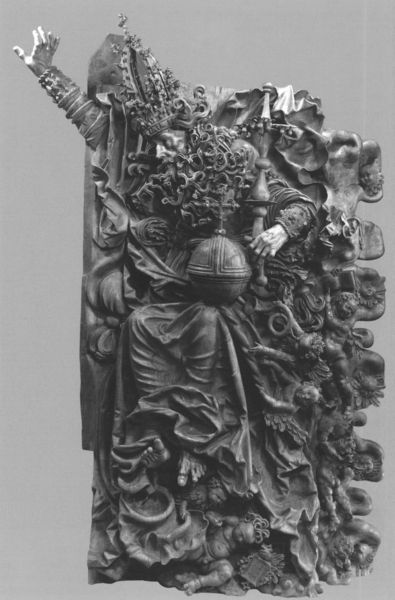
Titel: Hochaltar im Münster St. Stephanus in Breisach
Künstler: H. L. Meister
Standort: Breisach, Münster St. Stephan (EU - D - BW)
Schlagwörter: hand, mann, finger, holz, bart, arm, falten, kirche, figur, haare, kind, gotik, krone, locken, kinder, engel, relief, könig, barfuss, kreuz, babys, altar, schnitzerei, ausstrecken, ausgestreckt, schlangen, putten, zepter, säugling, abwehren, schnitzaltar, reichsapfel, würdenträger, bruchstück, veit stoss, säuglinge, frgment, gotttvater, koeneih, weltkugelö, abweren